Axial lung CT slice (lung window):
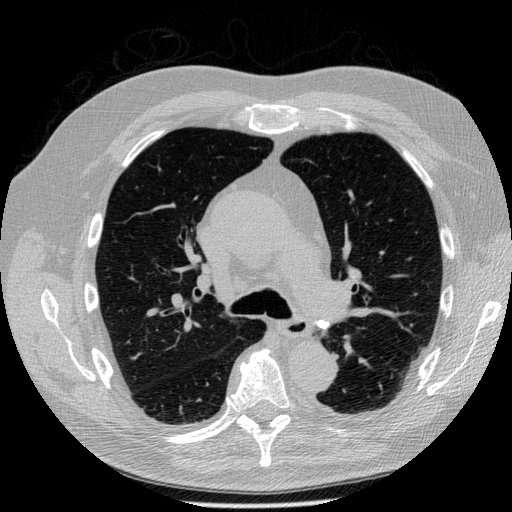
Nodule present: no